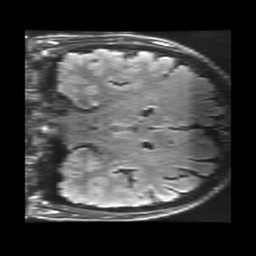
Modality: FLAIR
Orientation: coronal
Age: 70
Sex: male
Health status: healthy
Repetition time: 12 s
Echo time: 0.09782 s